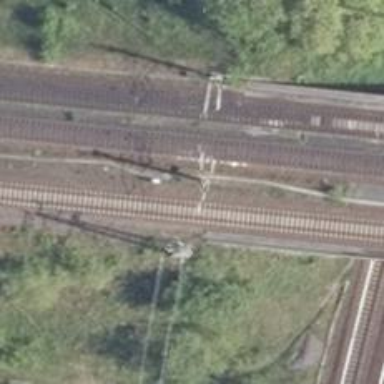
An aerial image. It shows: Railway with electrified contact lines.